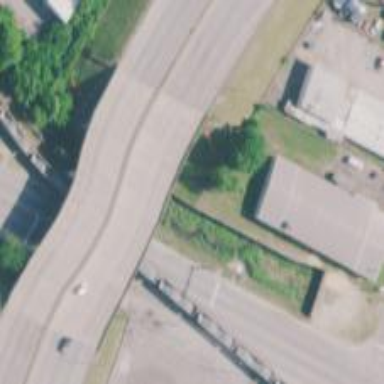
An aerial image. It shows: Trunk highway bridge.